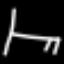
Label: chair